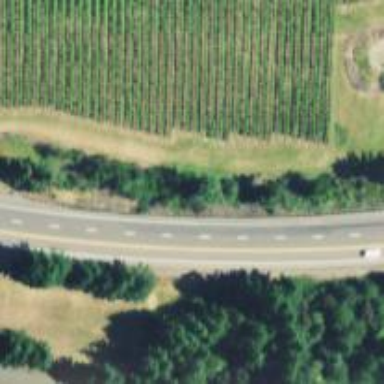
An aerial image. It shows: Trunk highway.